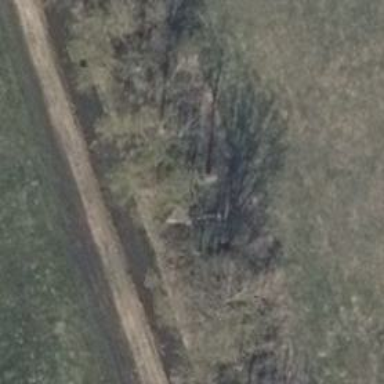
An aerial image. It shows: Row of trees in natural setting.